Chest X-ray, PA view. Patient: 46 years old, sex M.
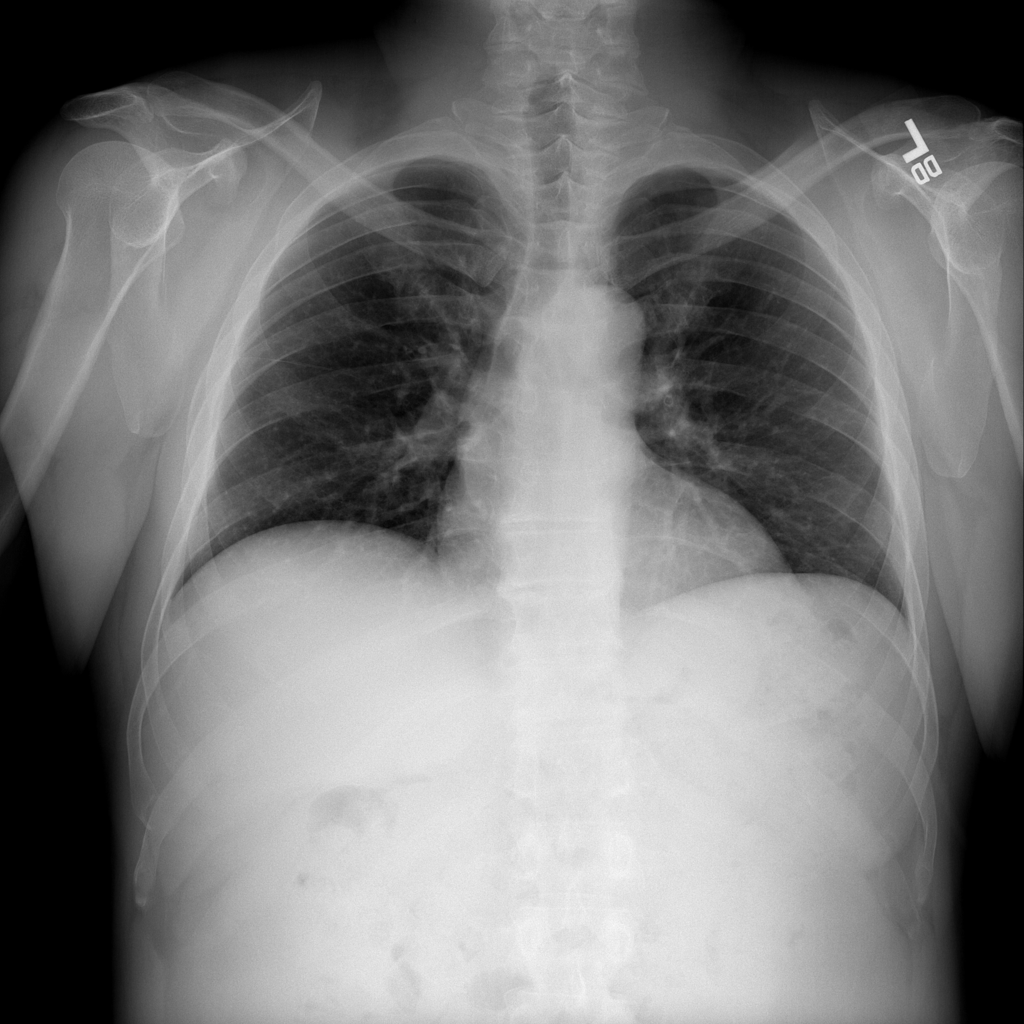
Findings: No Finding